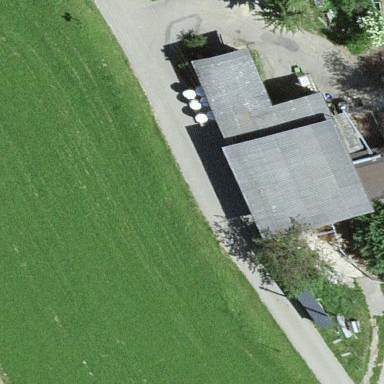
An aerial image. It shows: Garage building.